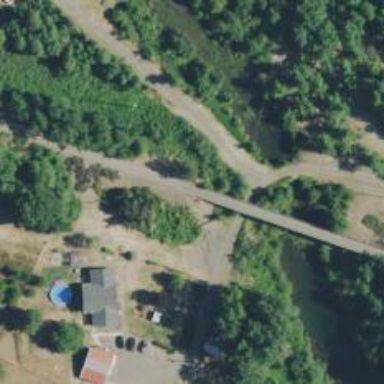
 now turned into cycleway. The railway has been repurposed into rail-trail."